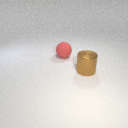
large red rubber sphere behind large brown metal cylinder